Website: ulta-beauty
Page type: account-selection
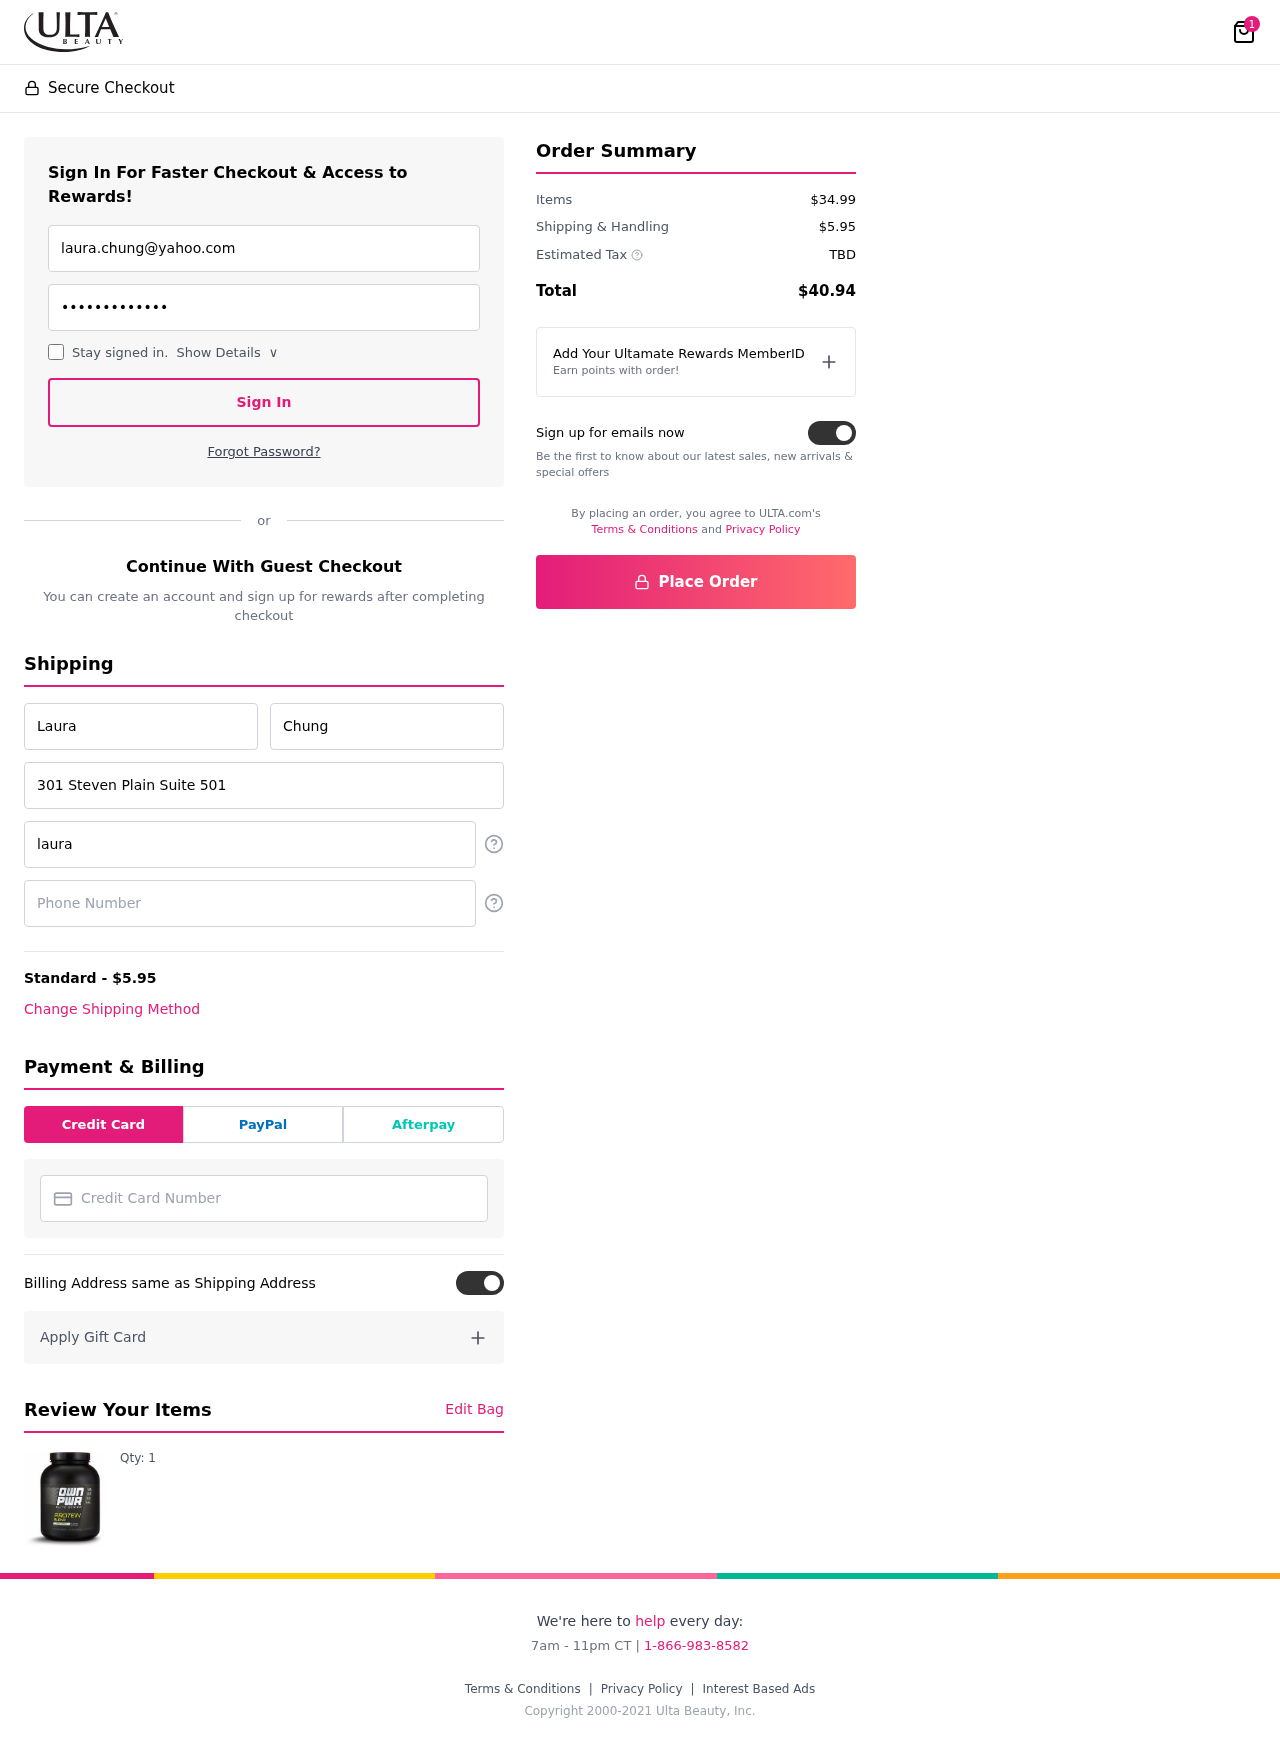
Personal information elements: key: PII_CARD_NUMBER
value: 2231 1500 8115 6903
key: PII_EMAIL
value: laura.chung@yahoo.com
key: PII_EMAIL2
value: laura.chung@yahoo.com
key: PII_FIRSTNAME
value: Laura
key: PII_LASTNAME
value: Chung
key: PII_PHONE
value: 8507584418
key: PII_STREET
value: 301 Steven Plain Suite 501
Product elements: key: PRODUCT1_QUANTITY
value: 1
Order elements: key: ORDER_NUM_ITEMS
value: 1
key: ORDER_SHIPPING_COST
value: $5.95
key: ORDER_SUBTOTAL
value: $34.99
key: ORDER_TAX
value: TBD
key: ORDER_TOTAL
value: $40.94